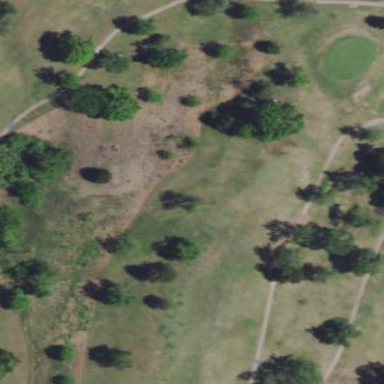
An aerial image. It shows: Rough grassy area used for golf.